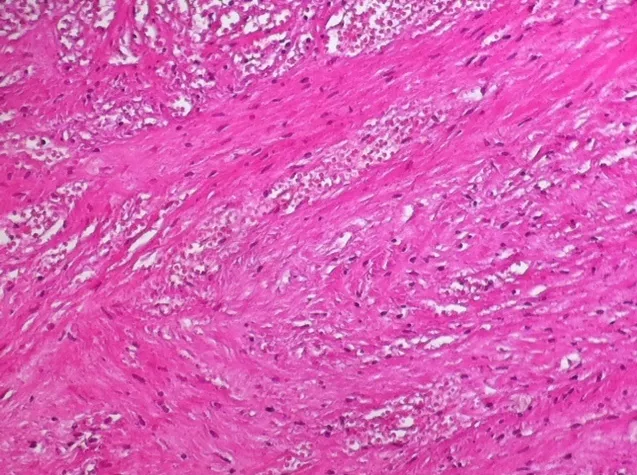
Histopathology of ovarian fibroma showing ischemic necrosis (X4).
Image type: pathology (h&e)